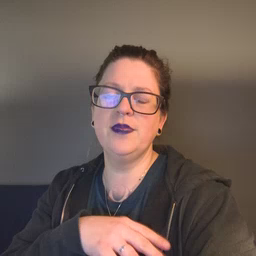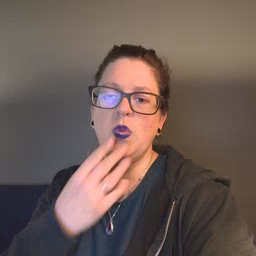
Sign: wet